Question: Right now I am trying to read a table which has a variable whitespace delimiter and is also having missing/blank values. I would like to read the table in python and produce a CSV file. I have tried NumPy, Pandas and CSV libraries, but unfortunately both variable space and missing data together are making it near impossible for me to read the table. The file I am trying to read is attached here:
goo.gl/z7S2Mo

Would really appreciate if anyone can help me with a solution in python
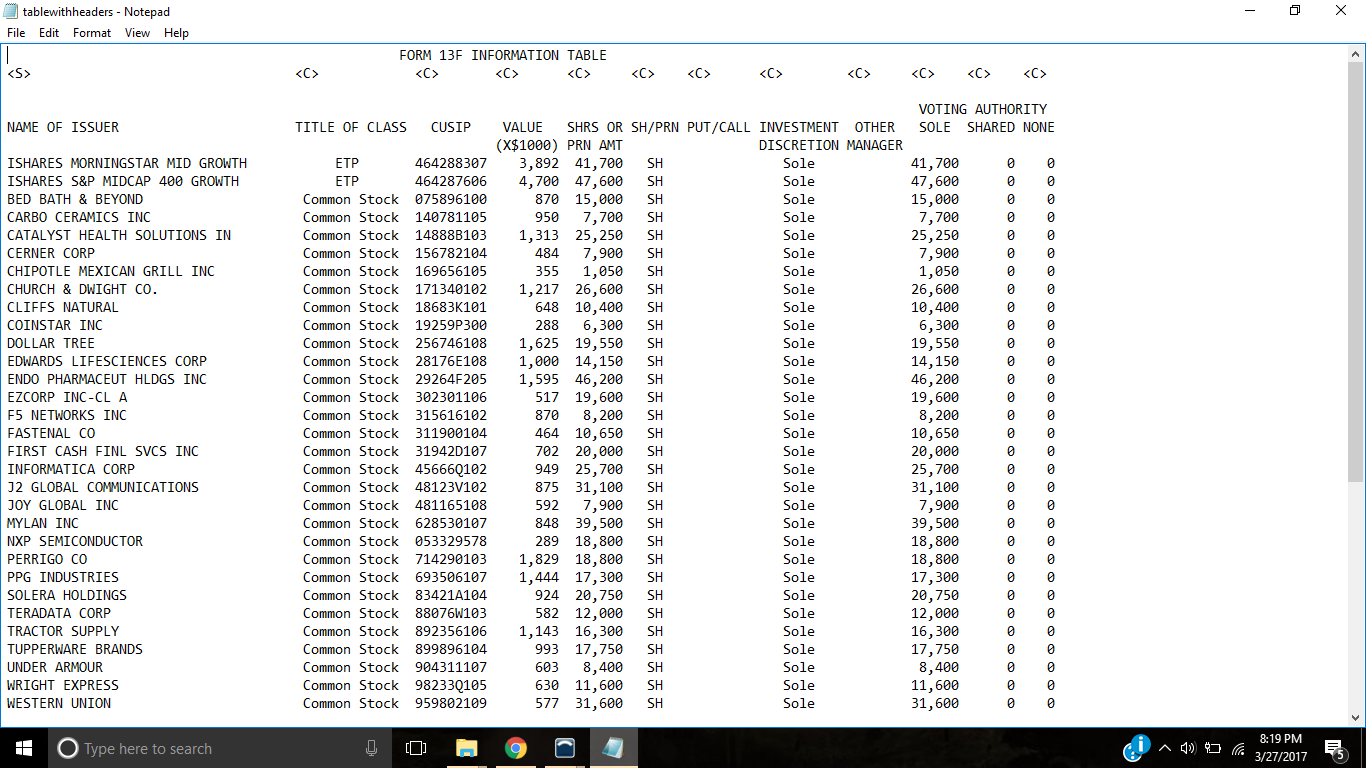
Answer: The numpy module has a function to do just that (see last line):
'''
import numpy as np
path = "<insert file path here>/infotable.txt"
# read off column locations from a text editor.
# I used Notepad++ to do that.
column_locations = np.array([1, 38, 52, 61, 70, 78, 98, 111, 120, 127, 132])
# My text editor starts counting at 1, while numpy starts at 0. Fixing that:
column_locations = column_locations - 1
# Get column widths
widths = column_locations[1:] - column_locations[:-1]
data = np.genfromtxt(path, dtype=None, delimiter=widths, autostrip=True)
'''
Depending on your exact use case, you may use a different method to get the column widths but you get the idea. 'dtype=None' ensures that numpy determines the data types for you; this is very different from leaving out the 'dtype' argument. Finally, 'autostrip=True' strips leading and trailing whitespace.
The output ('data') is a <URL>.